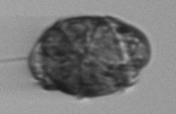
Label: Margalefidinium